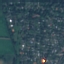
Land use / land cover class: Residential